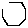
Label: hexagon